Question: I have two vectors
'''
A=rnorm(500)
B=rnorm(500)
'''
And wanted to create a scatterplot and used
'''
Plot(A,B,cex=0.5,col="grey") ### this creates the base scatterplot
'''
Now, I have two more conditions wherein I have three vectors which is a subset of the original ones:
'''
C<-subset[A,select=c(1:10,20:30,60:75,90,100) ### to be coloured in blue
D<-subset[A,select=c(25:60)] ### to be coloured in blue
E<-subset[B,select=c(100:150,120:125)] ### to be colured in red.
'''
How should I modify the scatterplot to change the color for these vectors C,D,E alone from the original grey colour?? The concept is similar to this:

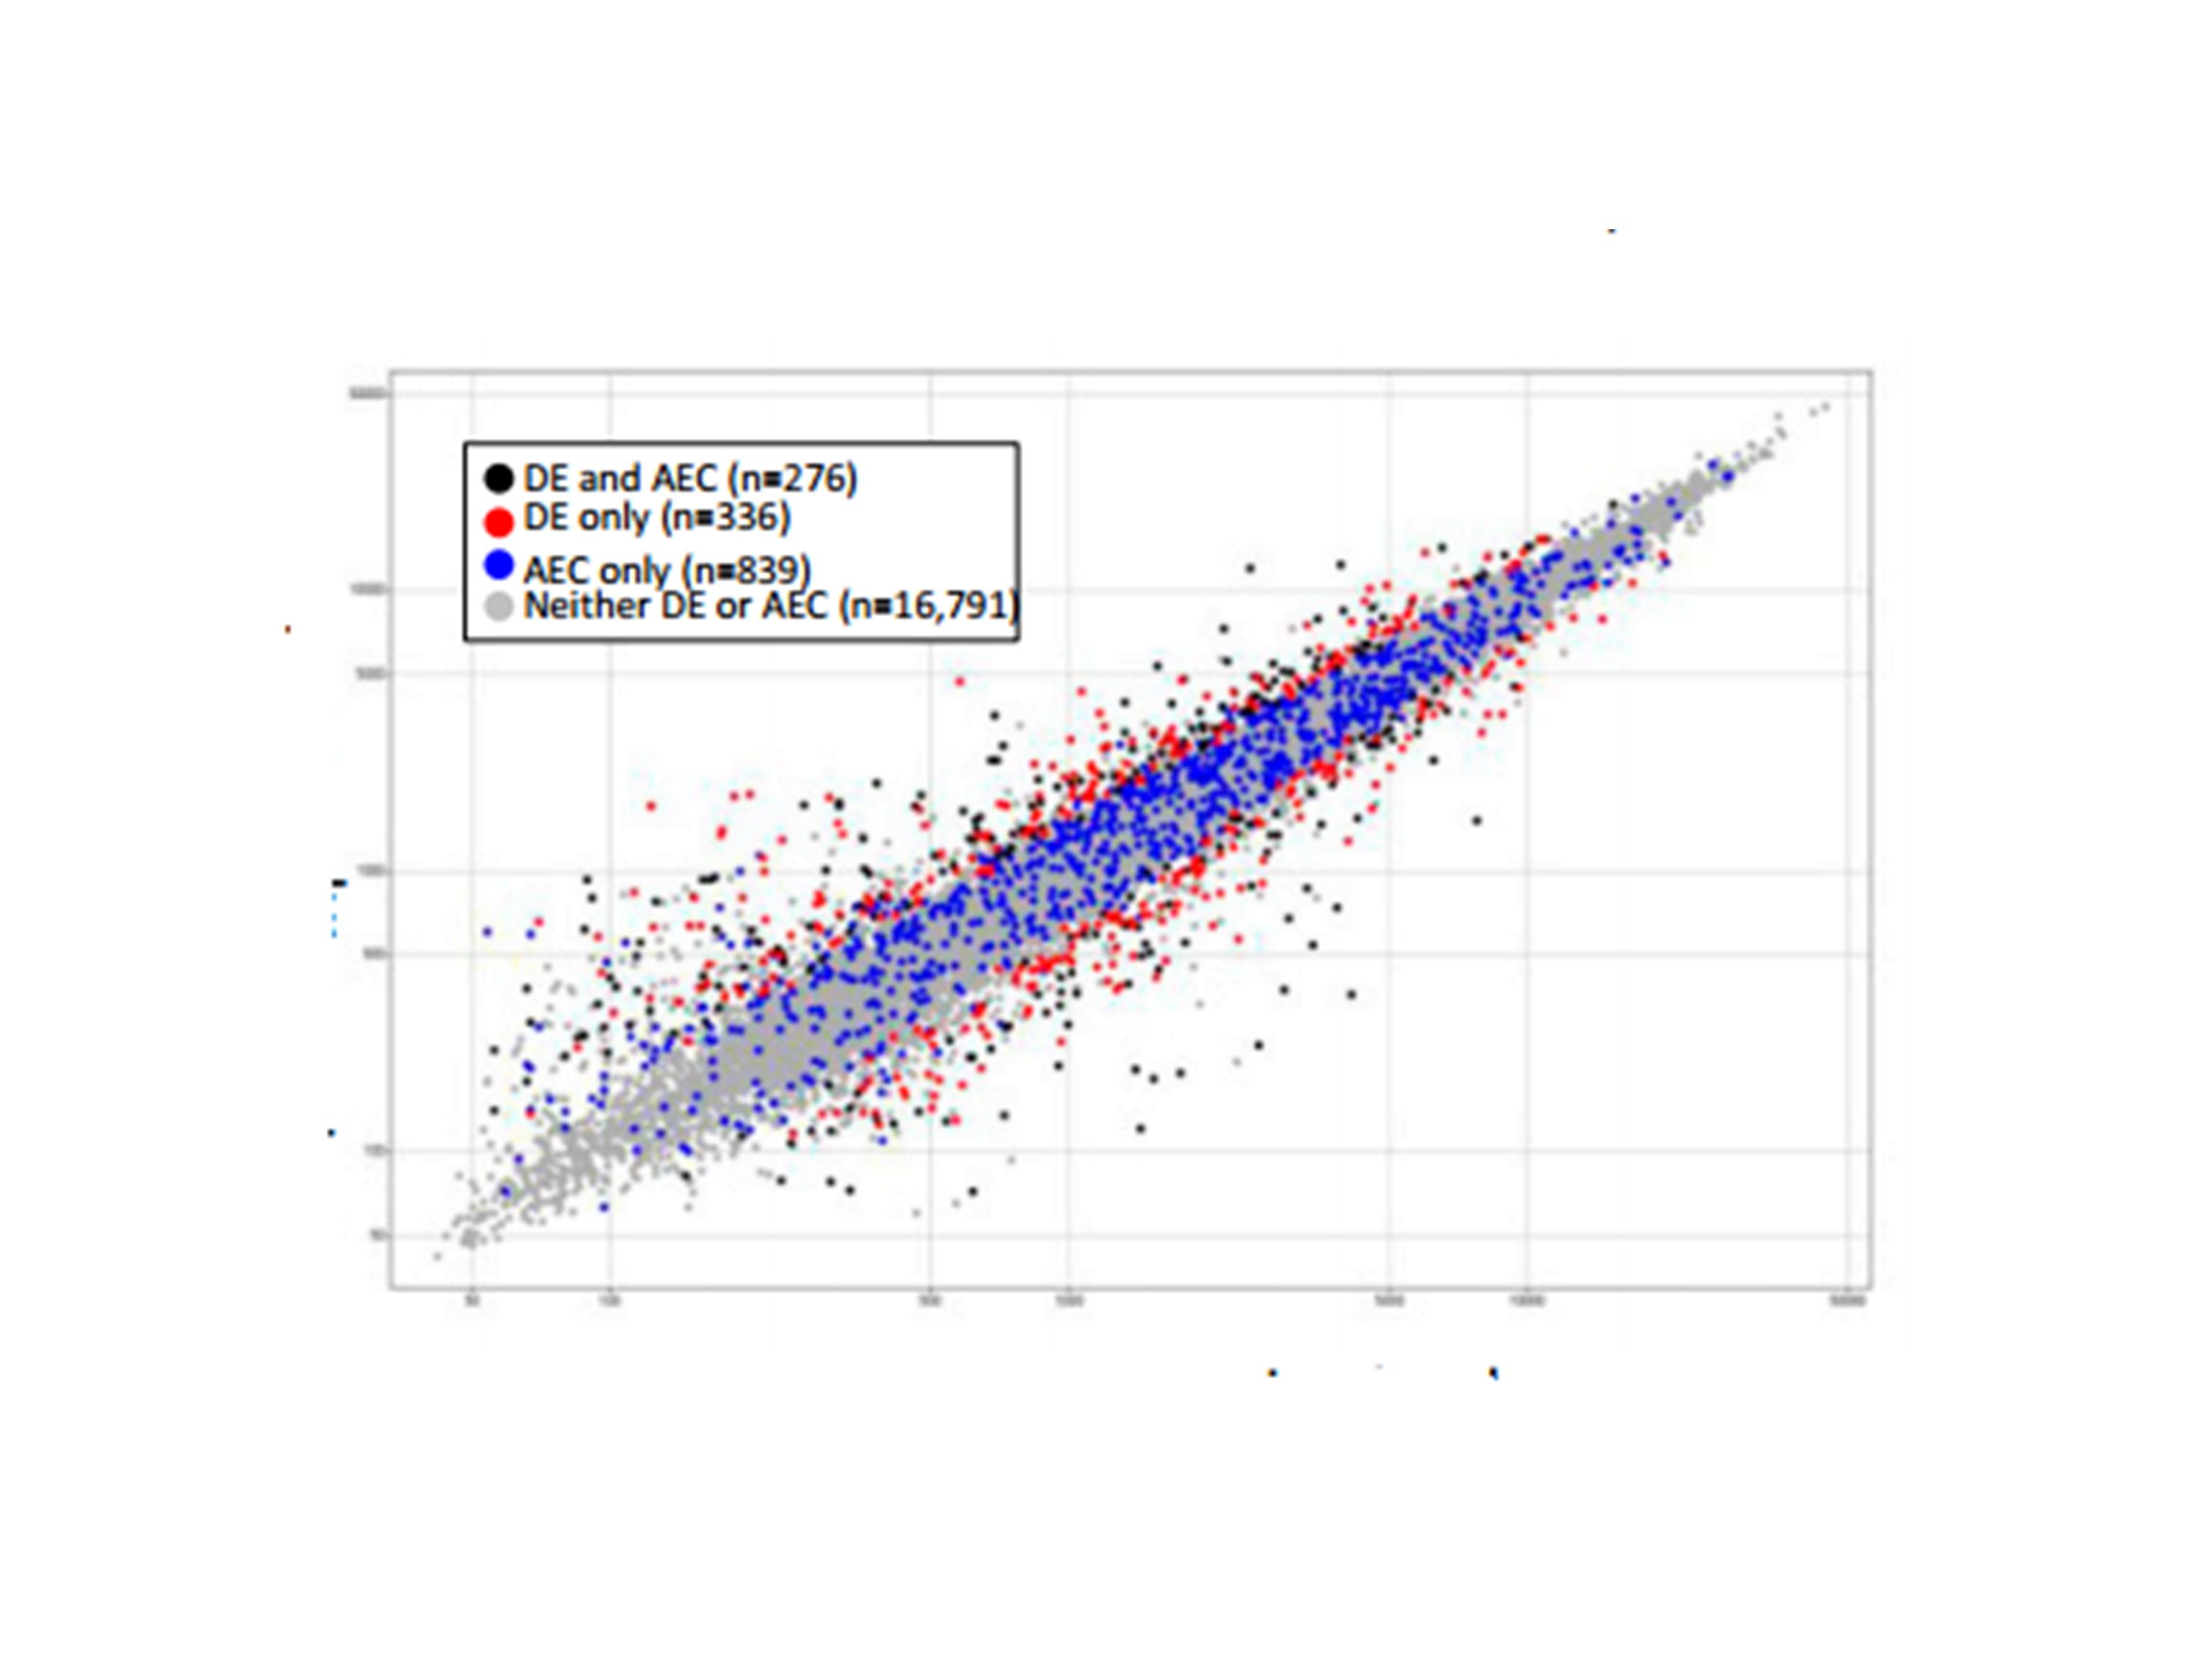
Answer: This is how I interpreted your question:
"Plot the subset of points indicated by the indices 'C', 'D', 'E' in the question with different colours".
'''
A <- rnorm(500)
B <- rnorm(500)
## Set the indices, as written in question
Ci <- c(1:10,20:30,60:75,90,100) ### to be coloured in blue
Di <- c(25:60) ### to be coloured in blue
Ei <- c(100:150,120:125) ### to be coloured in red.
## Plot the original scatterplot, then plot over the points of interest with colour
## Use the "points" function from base graphics to plot points on existing plot
## Grab the relevant points from vectors A and B by accessing them at indices
## Ci, Di, Ei using '[]'
plot(A, B, cex=0.5, col="grey")
points(A[Ci], B[Ci], cex=0.5, col="blue")
points(A[Di], B[Di], cex=0.5, col="blue")
points(A[Ei], B[Ei], cex=0.5, col="red")
'''